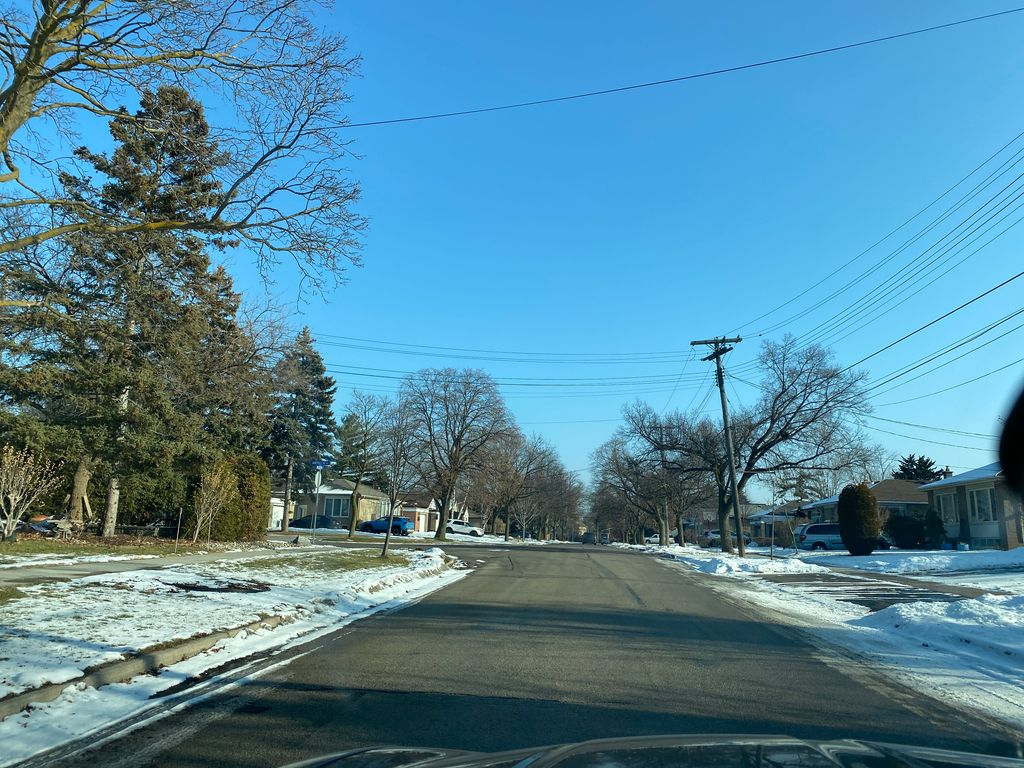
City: toronto